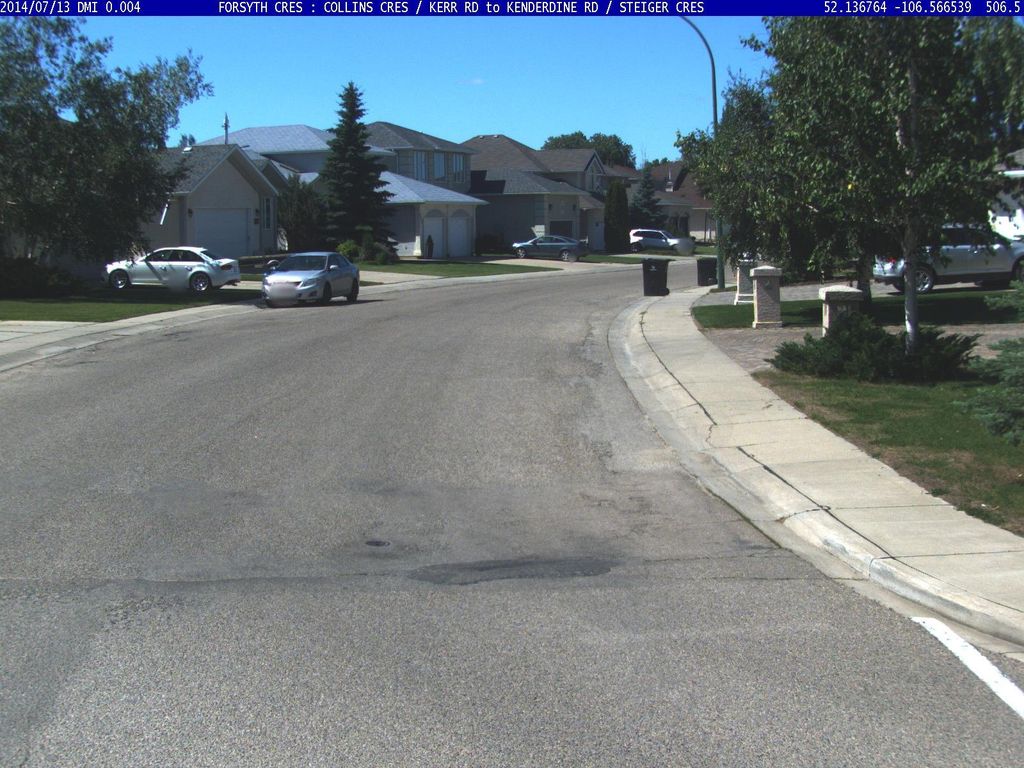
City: saskatoon